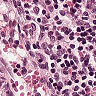
Metastatic tissue present: no